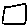
Label: square